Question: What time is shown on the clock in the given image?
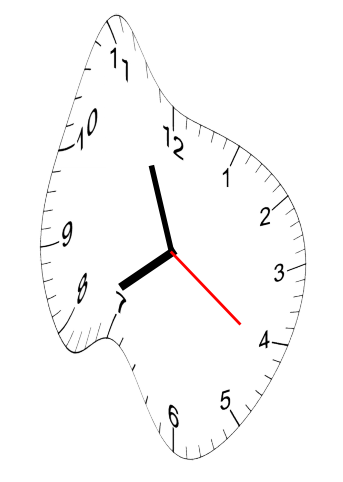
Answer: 07:56:21